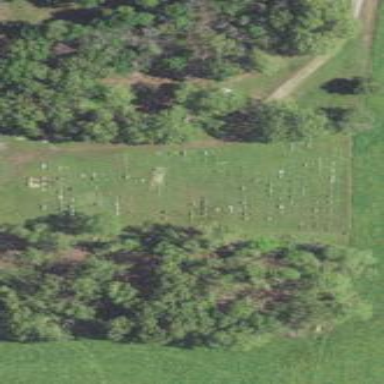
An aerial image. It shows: Cemetery.